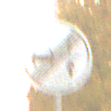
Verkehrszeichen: EndeVerbotUeberholenEinspurigeFahrzeuge
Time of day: SunriseSunset
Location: Outdoor (Nature)
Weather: PartlyCloudy
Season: NotSpecified
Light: Natural